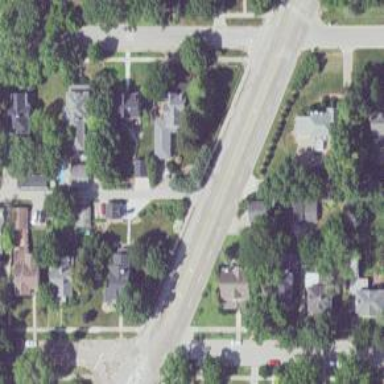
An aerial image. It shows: Alley classified as service road.